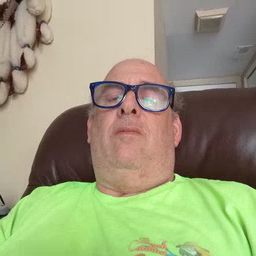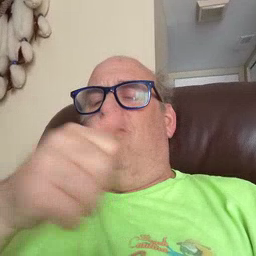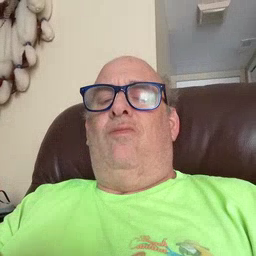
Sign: any